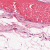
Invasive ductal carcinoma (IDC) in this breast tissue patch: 0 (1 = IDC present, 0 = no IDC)